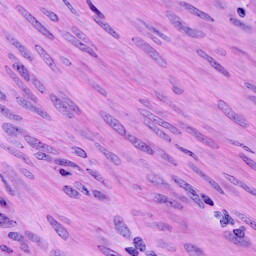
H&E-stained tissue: Cervix